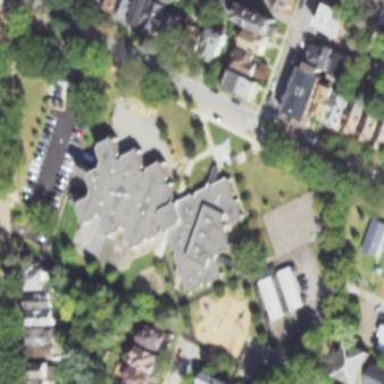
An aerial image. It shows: School.